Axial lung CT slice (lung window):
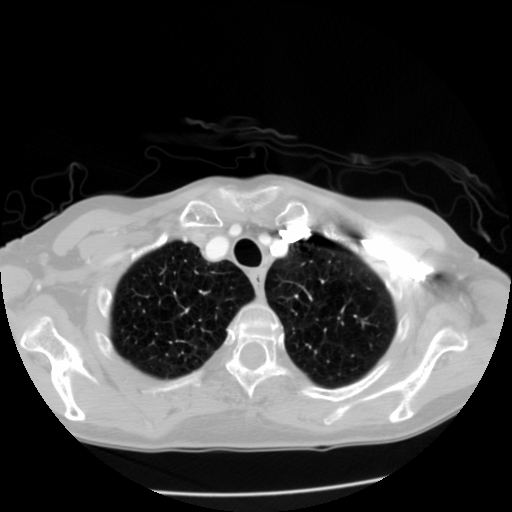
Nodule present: no